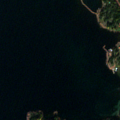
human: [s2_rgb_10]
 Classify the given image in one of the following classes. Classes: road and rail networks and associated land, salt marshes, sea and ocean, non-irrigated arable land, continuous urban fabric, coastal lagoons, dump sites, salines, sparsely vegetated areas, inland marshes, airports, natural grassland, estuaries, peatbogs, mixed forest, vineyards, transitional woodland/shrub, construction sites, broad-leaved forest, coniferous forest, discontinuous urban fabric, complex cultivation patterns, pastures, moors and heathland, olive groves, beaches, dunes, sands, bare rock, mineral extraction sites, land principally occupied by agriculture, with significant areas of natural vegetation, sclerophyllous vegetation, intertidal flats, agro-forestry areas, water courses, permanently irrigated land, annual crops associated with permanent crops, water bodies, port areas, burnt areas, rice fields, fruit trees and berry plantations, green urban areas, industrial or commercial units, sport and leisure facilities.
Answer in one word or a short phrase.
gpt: discontinuous urban fabric, mixed forest, transitional woodland/shrub, sea and ocean